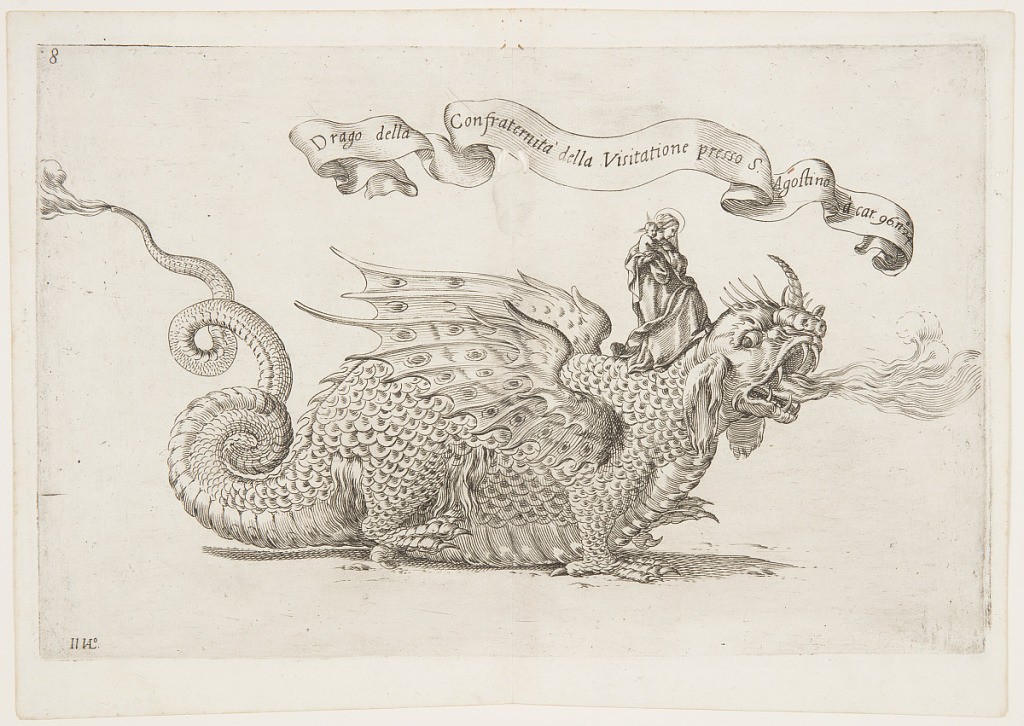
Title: Parade Float with the Virgin and Child riding a Dragon, plate 8 from A. Isacchi, "Relatione di Alfonso Isachi intorno l'origine, solennità, traslatione, et miracoli della Madonna di Reggio [...]," (Account by Alfonso Isachi regarding the Origin, Festivities, Procession, and Miracles of the Madonna of Reggio)
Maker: Giovanni Luigi Valesio, Italian, ca. 1583 - 1633
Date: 1619
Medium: Engraving and etching on cream laid paper
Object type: Print
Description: A parade float: the Virgin and Child in profile upon the neck of a large, fire-breathing dragon. Printed in black, inside a paper scroll above them: "Drago della Confraternità della Visitatione presso S. Agostino à car. 96. no. 24" (The Dragon of the Confraternity of the Visitation of the Church of St. Augustine, on page 96, no. 24).